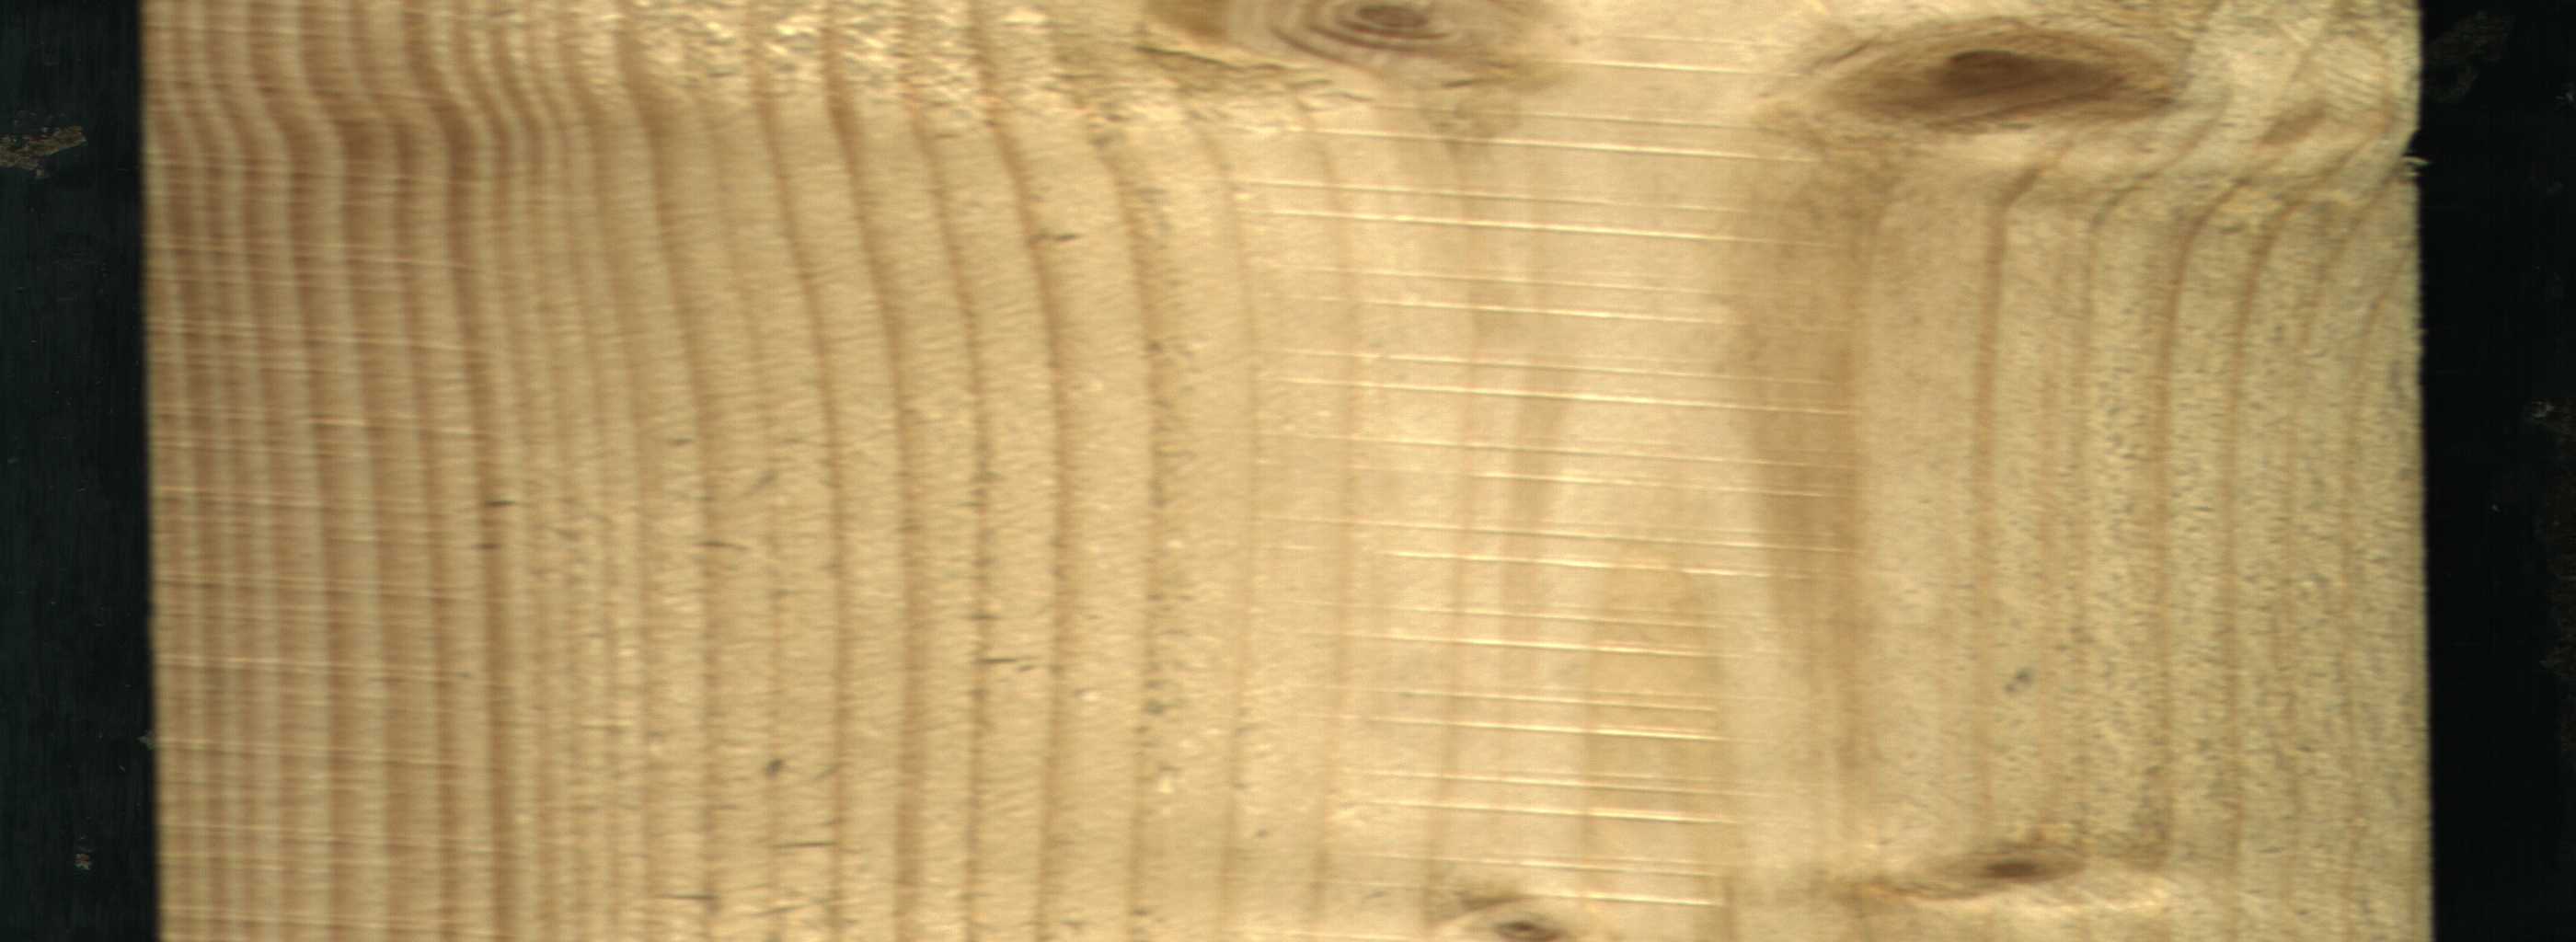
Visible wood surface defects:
Live_Knot
Live_Knot
Live_Knot
Live_Knot